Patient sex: M
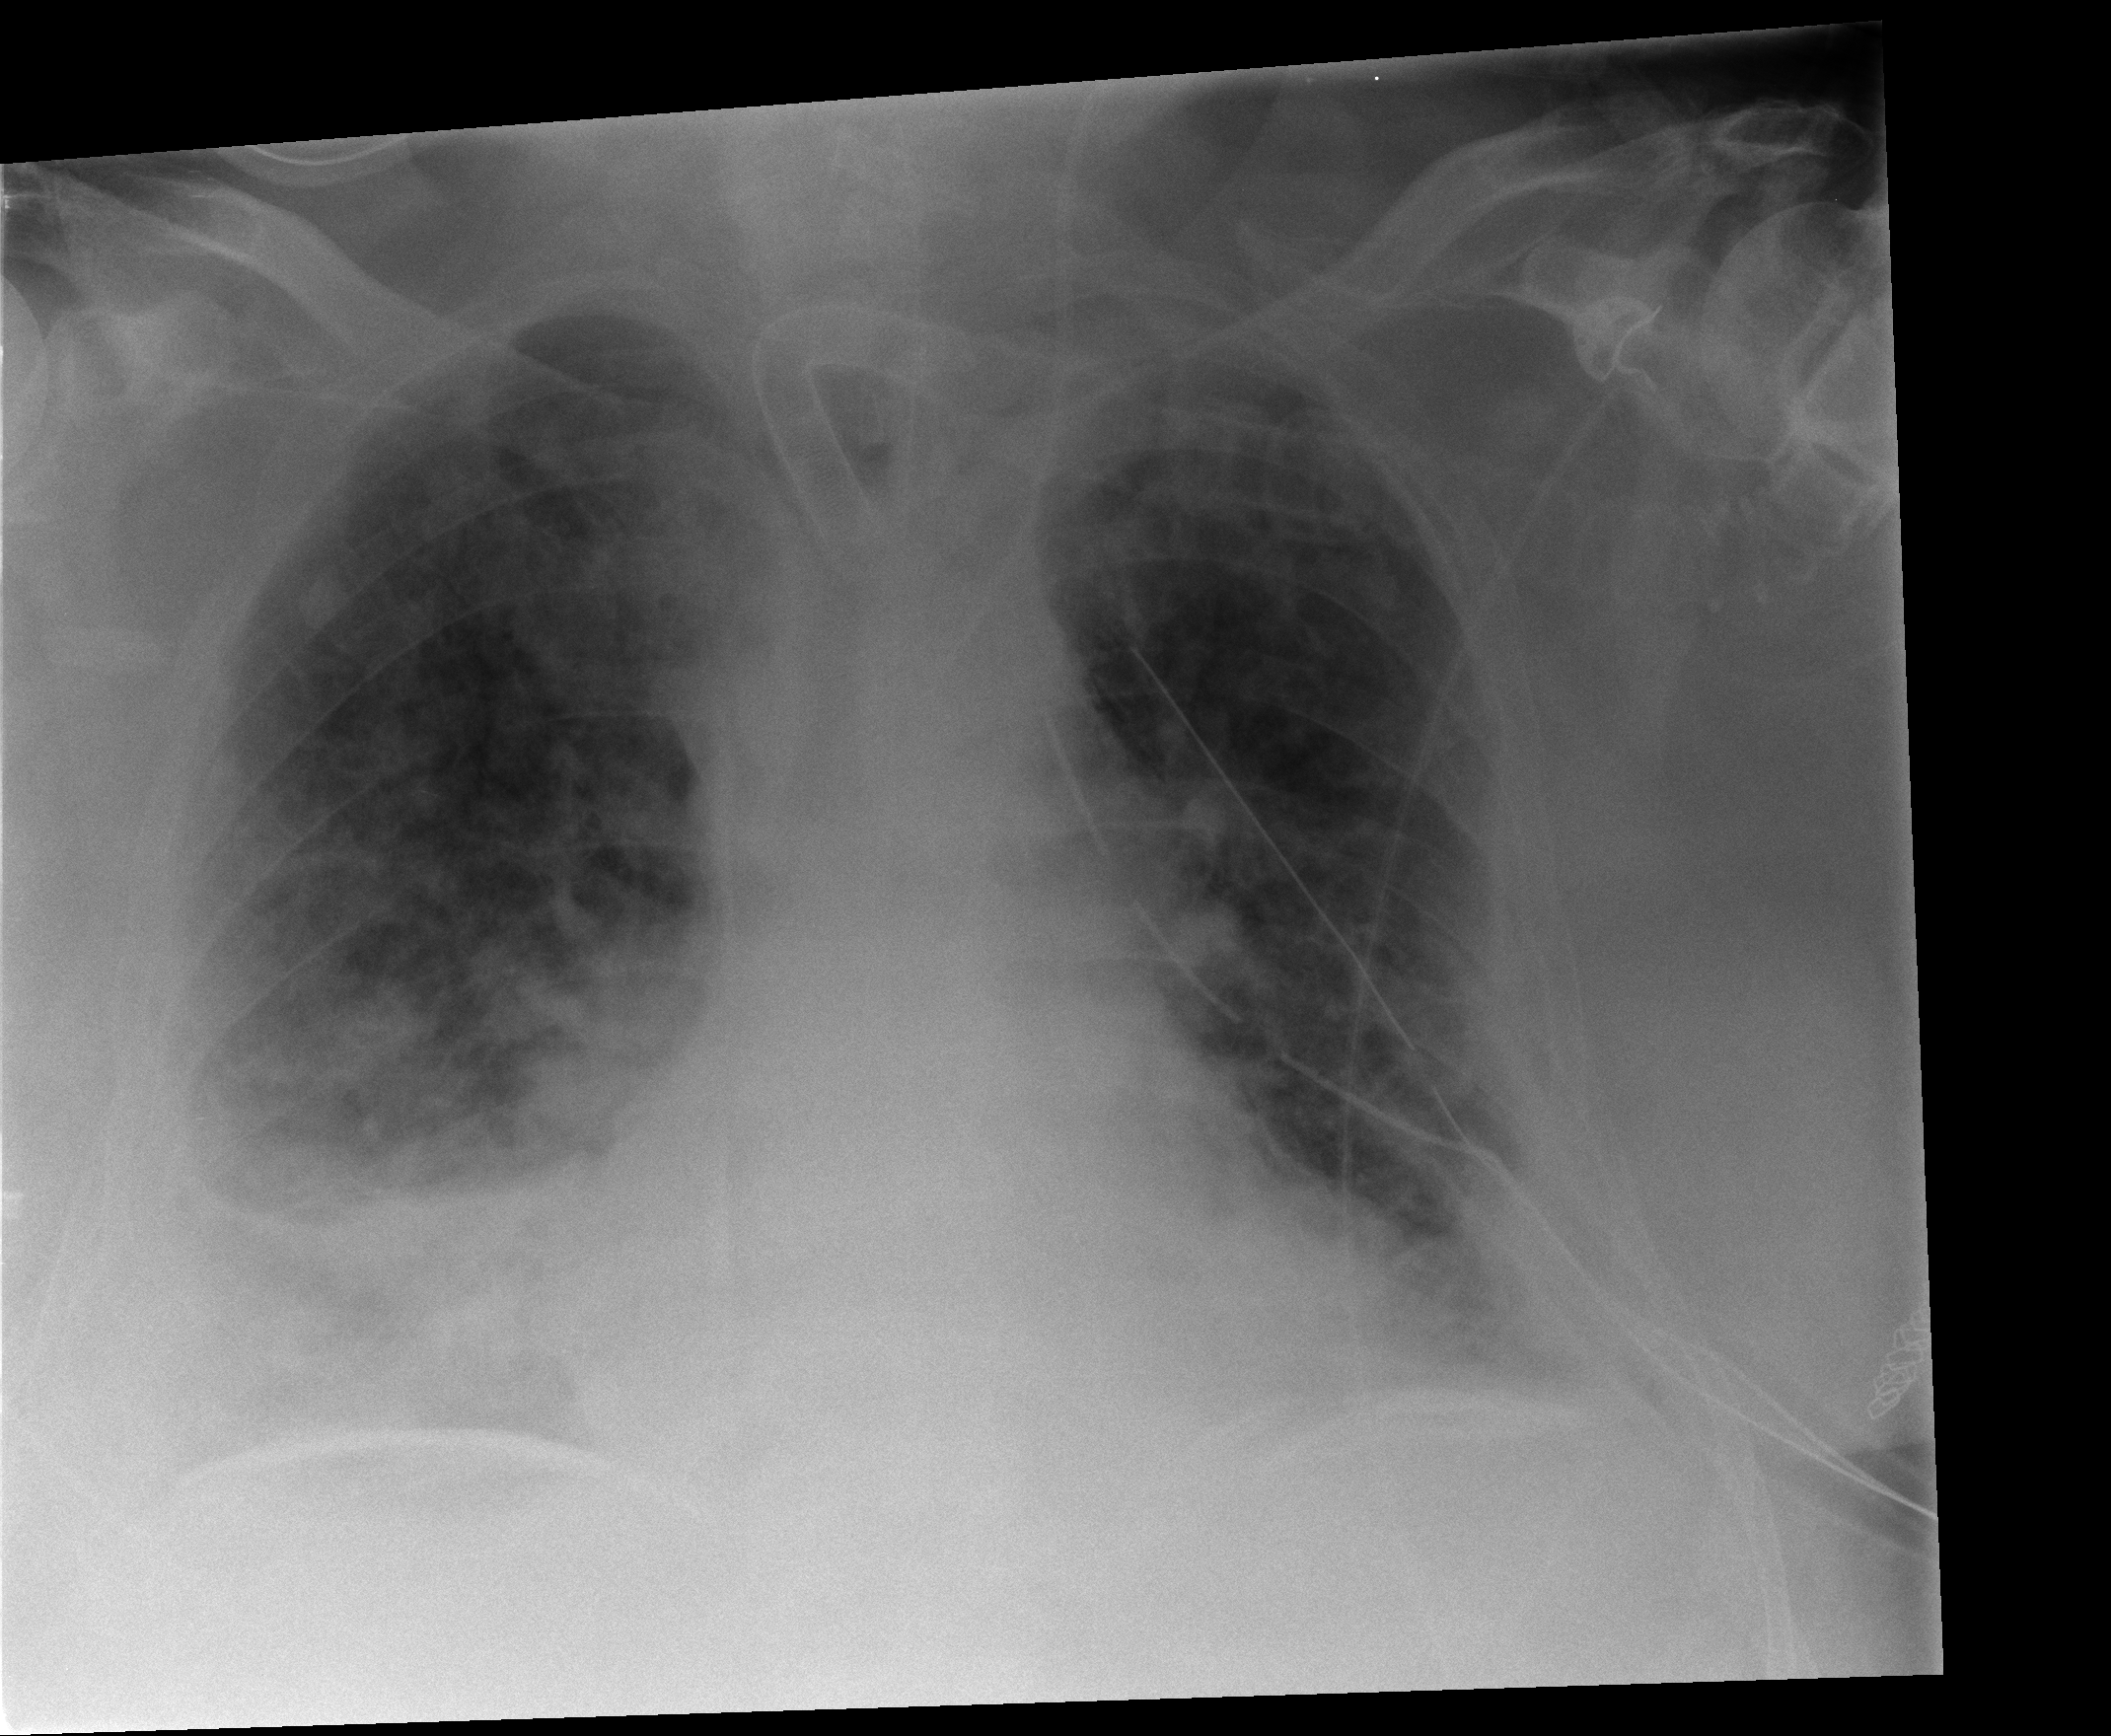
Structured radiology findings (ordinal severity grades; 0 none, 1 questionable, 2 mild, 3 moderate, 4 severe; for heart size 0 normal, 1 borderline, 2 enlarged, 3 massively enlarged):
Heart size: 0
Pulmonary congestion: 2
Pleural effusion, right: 2
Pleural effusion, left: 2
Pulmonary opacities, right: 3
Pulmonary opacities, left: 2
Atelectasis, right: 3
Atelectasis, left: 2